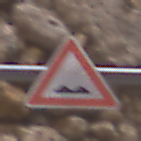
Verkehrszeichen: UnebeneFahrbahn
Umgebung: Outdoor, Urban
Tageszeit: Midday
Wetter: PartlyCloudy
Licht: Natural
Jahreszeit: NotSpecified
Kontrast: MediumContrast